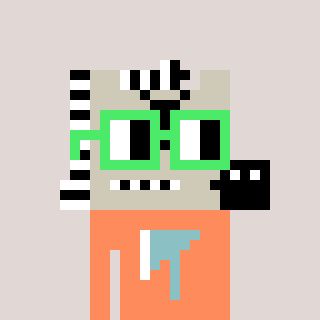
a pixel art character with square light green glasses, a zebra-shaped head and a peachy-colored body on a warm background